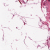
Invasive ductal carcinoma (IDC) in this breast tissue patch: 0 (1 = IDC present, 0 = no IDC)